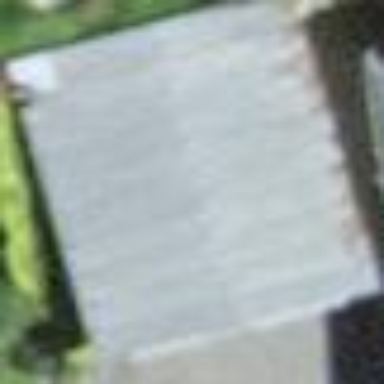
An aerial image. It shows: Garage building.